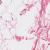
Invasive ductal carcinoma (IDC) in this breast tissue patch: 0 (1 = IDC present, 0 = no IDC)